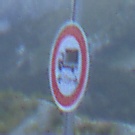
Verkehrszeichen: TatsaechlicheLaenge
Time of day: SunriseSunset
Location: Outdoor (RoadRail)
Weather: Clear
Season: NotSpecified
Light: Natural